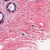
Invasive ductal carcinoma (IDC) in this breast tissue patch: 0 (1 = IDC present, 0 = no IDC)